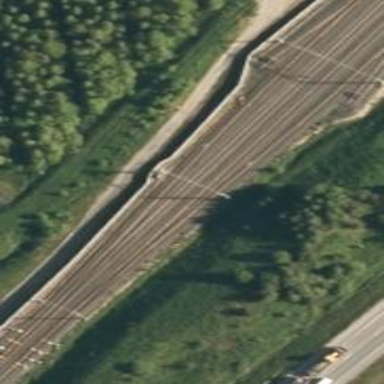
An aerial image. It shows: Railway track with continuous electrified contact line.